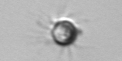
Label: Balanion